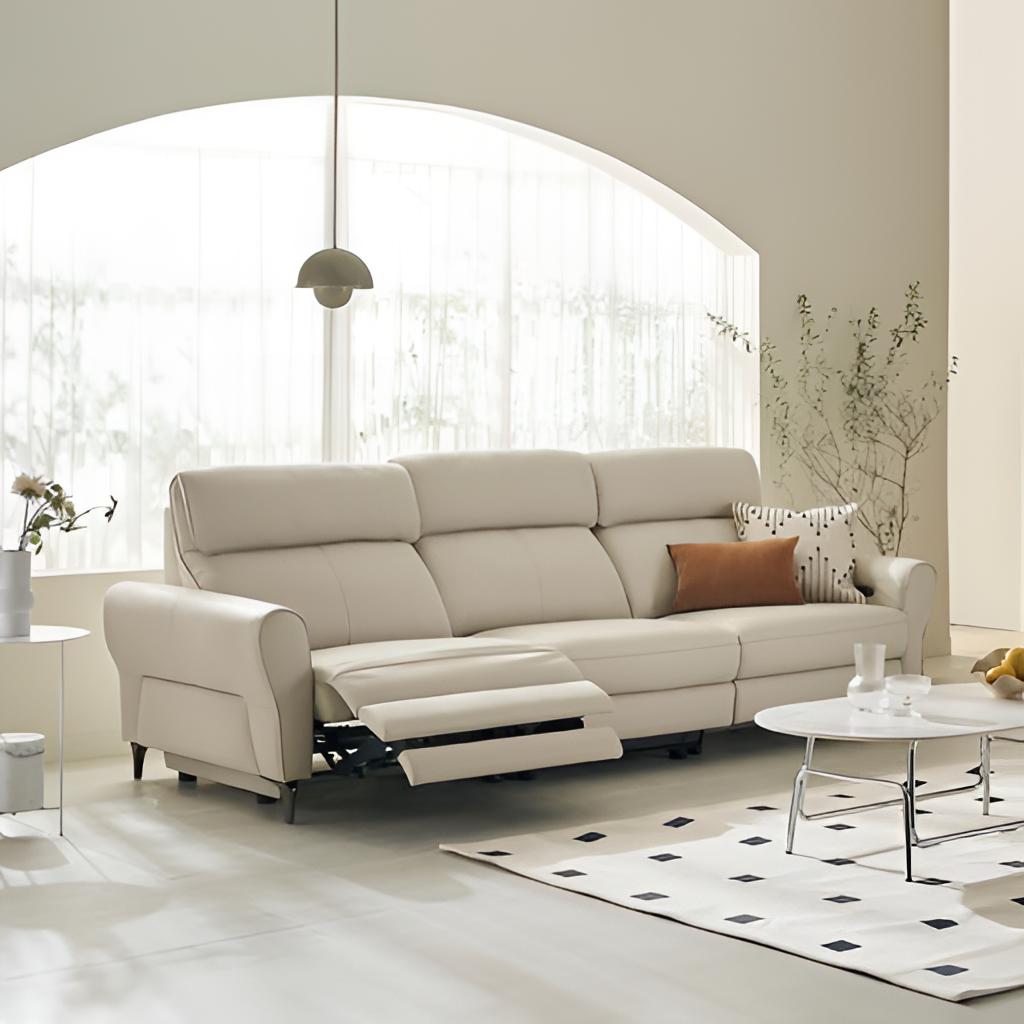
living room, leather sofa, cream paint wallpaper, with solid pattern, cream tile flooring, with large square pattern, contemporary